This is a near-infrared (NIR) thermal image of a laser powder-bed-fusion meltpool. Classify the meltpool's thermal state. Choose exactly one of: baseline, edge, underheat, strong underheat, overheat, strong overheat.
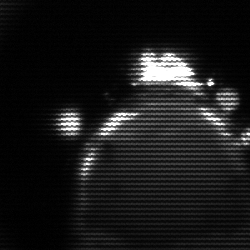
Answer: edge